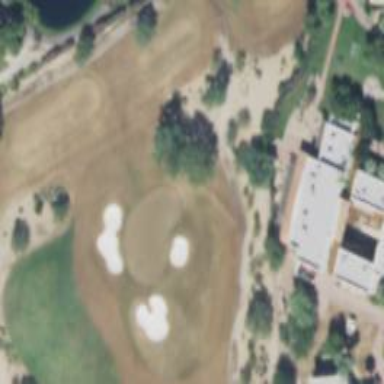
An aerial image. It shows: View of golf hole.